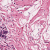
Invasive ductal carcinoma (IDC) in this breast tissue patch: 0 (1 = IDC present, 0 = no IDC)